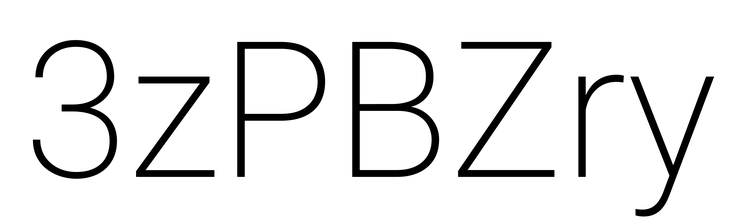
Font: Roboto_ExtraLight